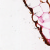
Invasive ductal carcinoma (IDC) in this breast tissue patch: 0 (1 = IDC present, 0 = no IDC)